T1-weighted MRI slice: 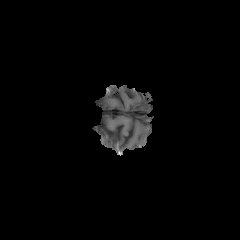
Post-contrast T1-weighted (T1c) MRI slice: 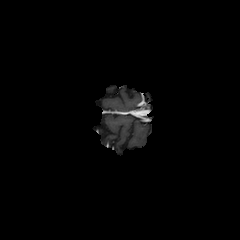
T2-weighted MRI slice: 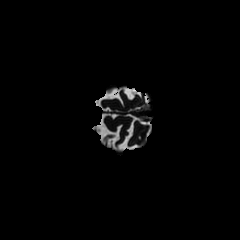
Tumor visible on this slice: no